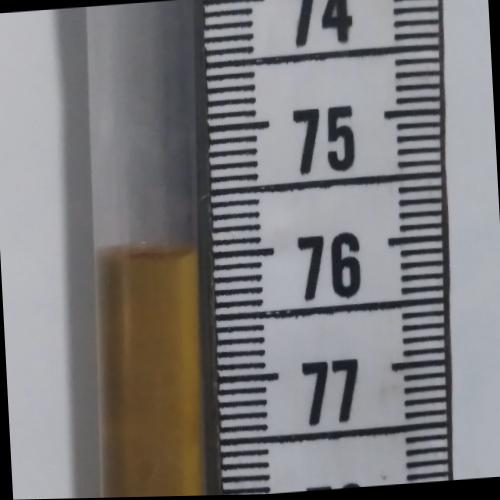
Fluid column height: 76.0 cm